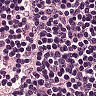
Metastatic tissue present: no